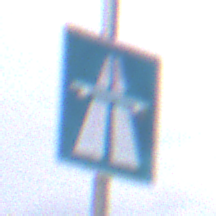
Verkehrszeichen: Autobahn
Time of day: MorningAfternoon
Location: Outdoor (Urban)
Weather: PartlyCloudy
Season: NotSpecified
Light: Natural